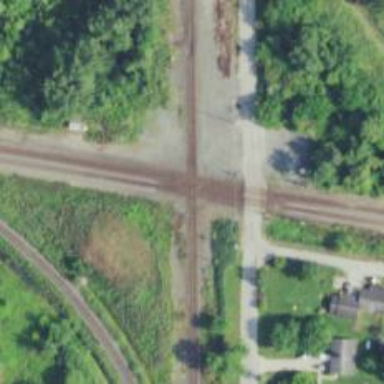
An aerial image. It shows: Railway crossing.